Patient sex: M
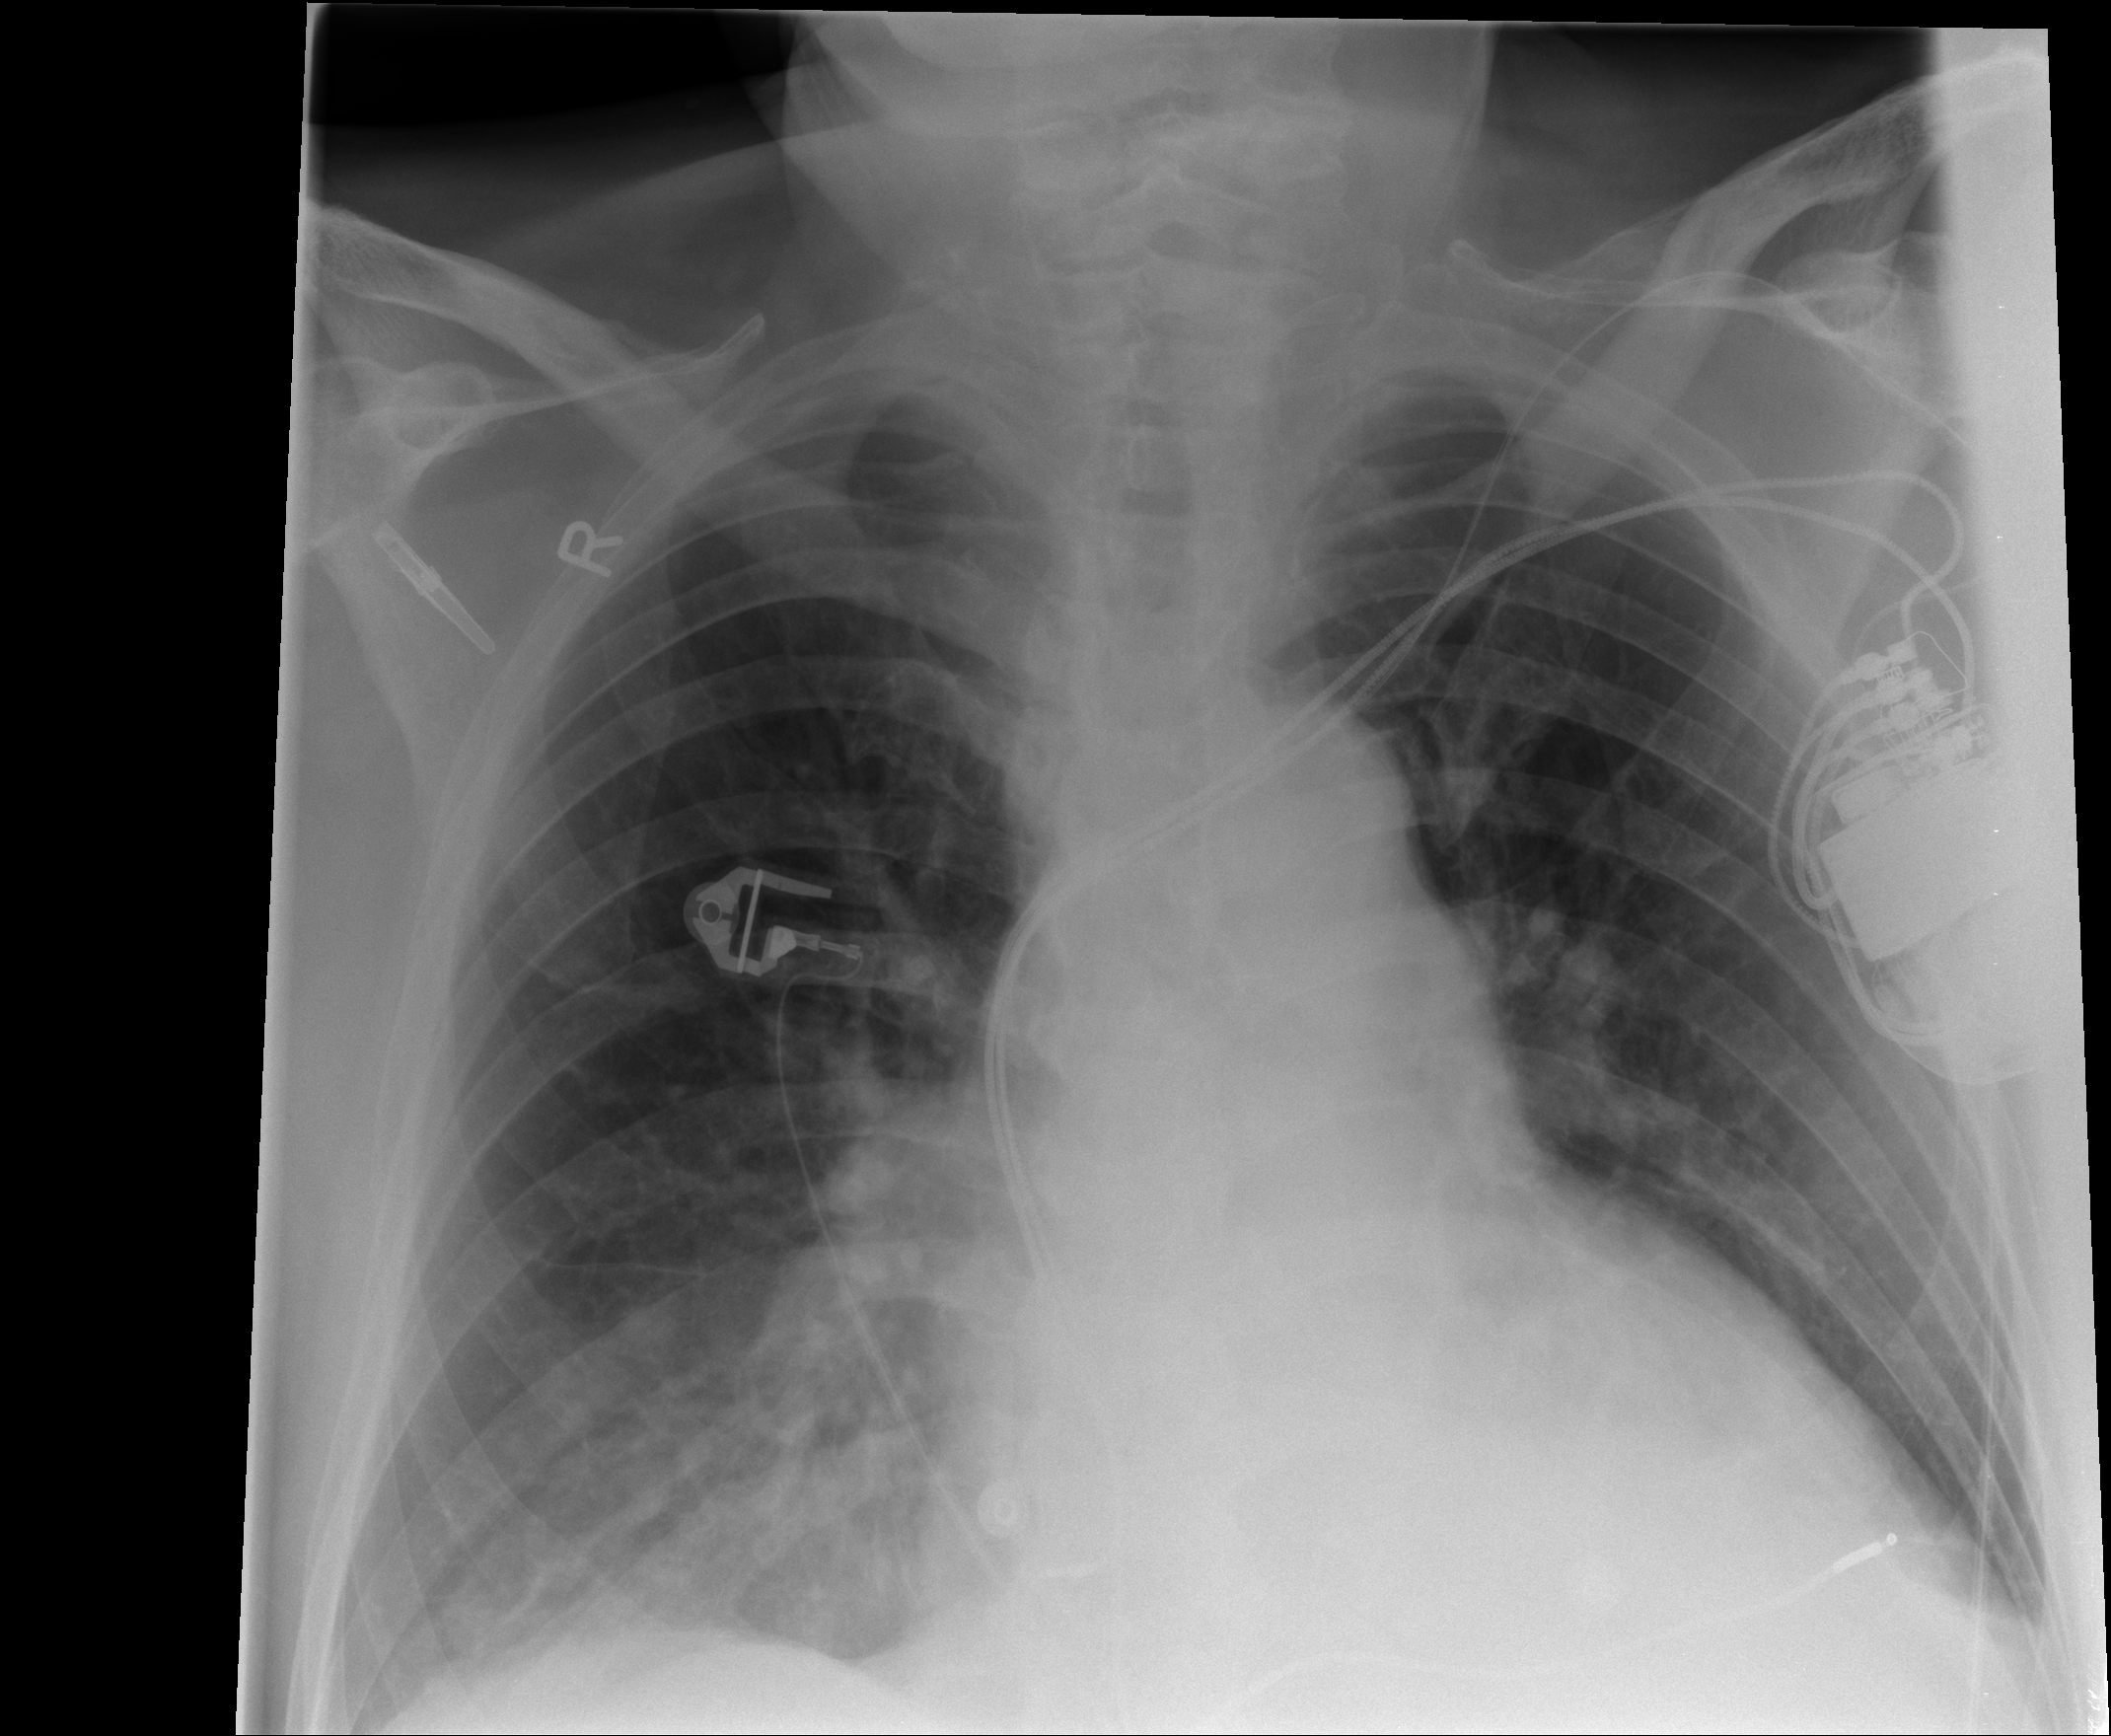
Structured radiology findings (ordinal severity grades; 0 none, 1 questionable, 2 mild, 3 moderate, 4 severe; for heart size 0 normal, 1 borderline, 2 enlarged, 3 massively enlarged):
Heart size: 2
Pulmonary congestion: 0
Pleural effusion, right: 2
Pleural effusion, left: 2
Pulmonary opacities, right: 2
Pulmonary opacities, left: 0
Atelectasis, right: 2
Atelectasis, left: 0